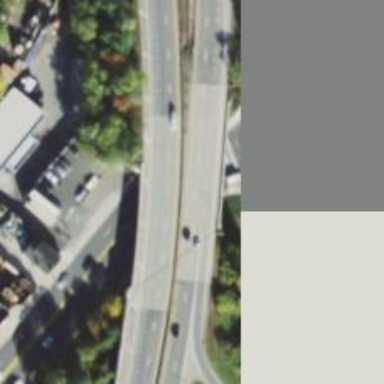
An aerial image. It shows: Bridge over trunk highway that serves as motorroad expressway.